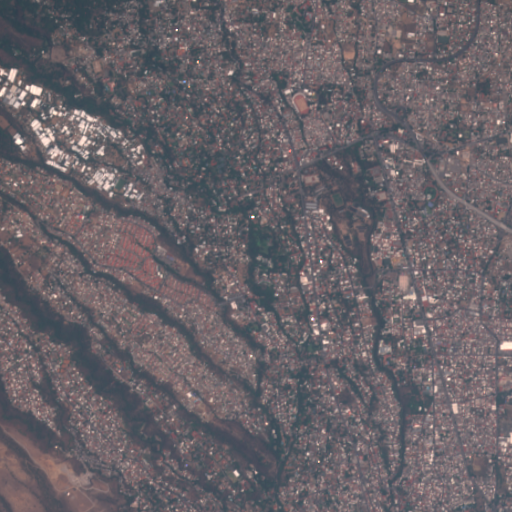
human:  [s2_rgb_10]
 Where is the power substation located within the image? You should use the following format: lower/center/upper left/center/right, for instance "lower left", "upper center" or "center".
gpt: The power substation is located in the center of the image.
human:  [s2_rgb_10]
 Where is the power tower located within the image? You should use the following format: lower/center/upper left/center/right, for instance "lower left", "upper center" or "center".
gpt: The power tower is located in the upper right of the image.
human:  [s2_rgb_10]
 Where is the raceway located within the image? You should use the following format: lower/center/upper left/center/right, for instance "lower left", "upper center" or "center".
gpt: The raceway is located in the center right of the image.
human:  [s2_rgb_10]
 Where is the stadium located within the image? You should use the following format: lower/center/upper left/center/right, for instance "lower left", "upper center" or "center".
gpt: The stadium is located in the upper center of the image.
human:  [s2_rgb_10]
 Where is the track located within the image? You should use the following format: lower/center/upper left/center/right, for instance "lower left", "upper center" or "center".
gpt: The track is located in the upper center of the image.
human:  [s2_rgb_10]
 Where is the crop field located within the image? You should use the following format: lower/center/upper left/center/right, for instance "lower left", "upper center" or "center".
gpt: There is no crop field in the image.